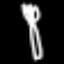
Label: fork